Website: walmart
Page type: customer-info-address
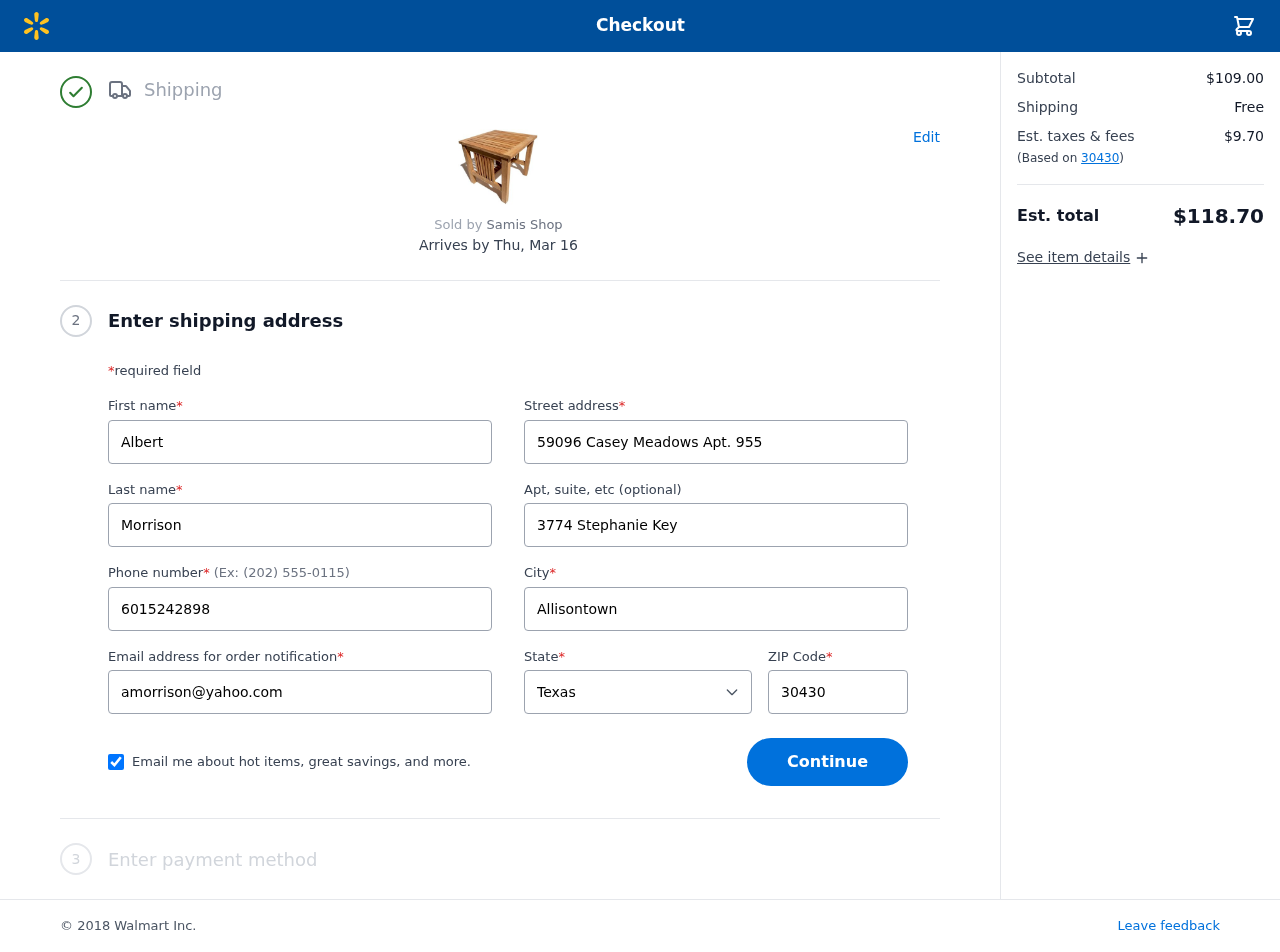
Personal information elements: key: PII_CITY
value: Allisontown
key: PII_EMAIL
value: amorrison@yahoo.com
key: PII_FIRSTNAME
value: Albert
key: PII_LASTNAME
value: Morrison
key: PII_PHONE
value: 6015242898
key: PII_POSTCODE
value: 30430
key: PII_STATE
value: Texas
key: PII_STREET
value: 59096 Casey Meadows Apt. 955
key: PII_STREET2
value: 3774 Stephanie Key
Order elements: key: ORDER_DELIVERY_DATE
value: Thu, Mar 16
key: ORDER_SUBTOTAL
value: $109.00
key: ORDER_SHIPPING_COST
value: Free
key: ORDER_TAX
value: $9.70
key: ORDER_TOTAL
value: $118.70